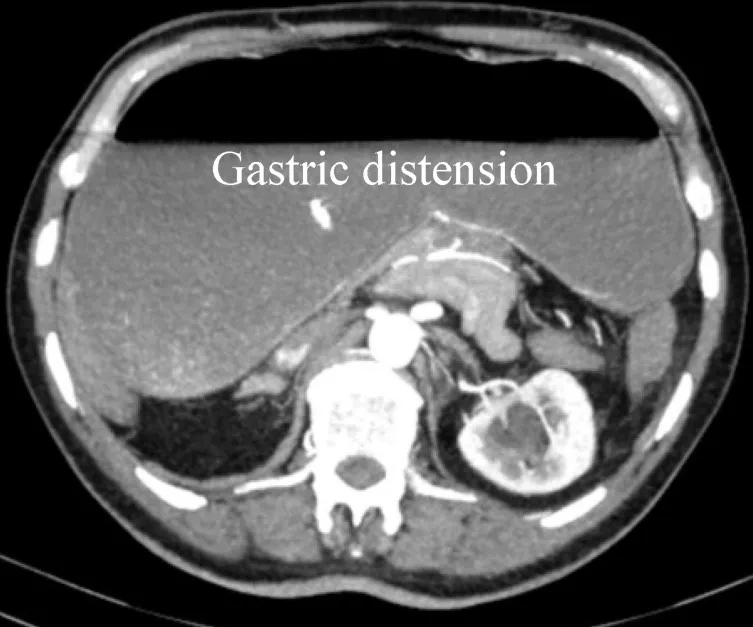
CT scan: massively distended stomach.
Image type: radiology (ct)